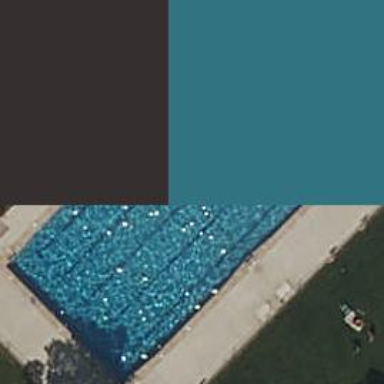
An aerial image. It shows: Swimming pool located in leisure land.